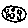
Label: moon